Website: apple
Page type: payment
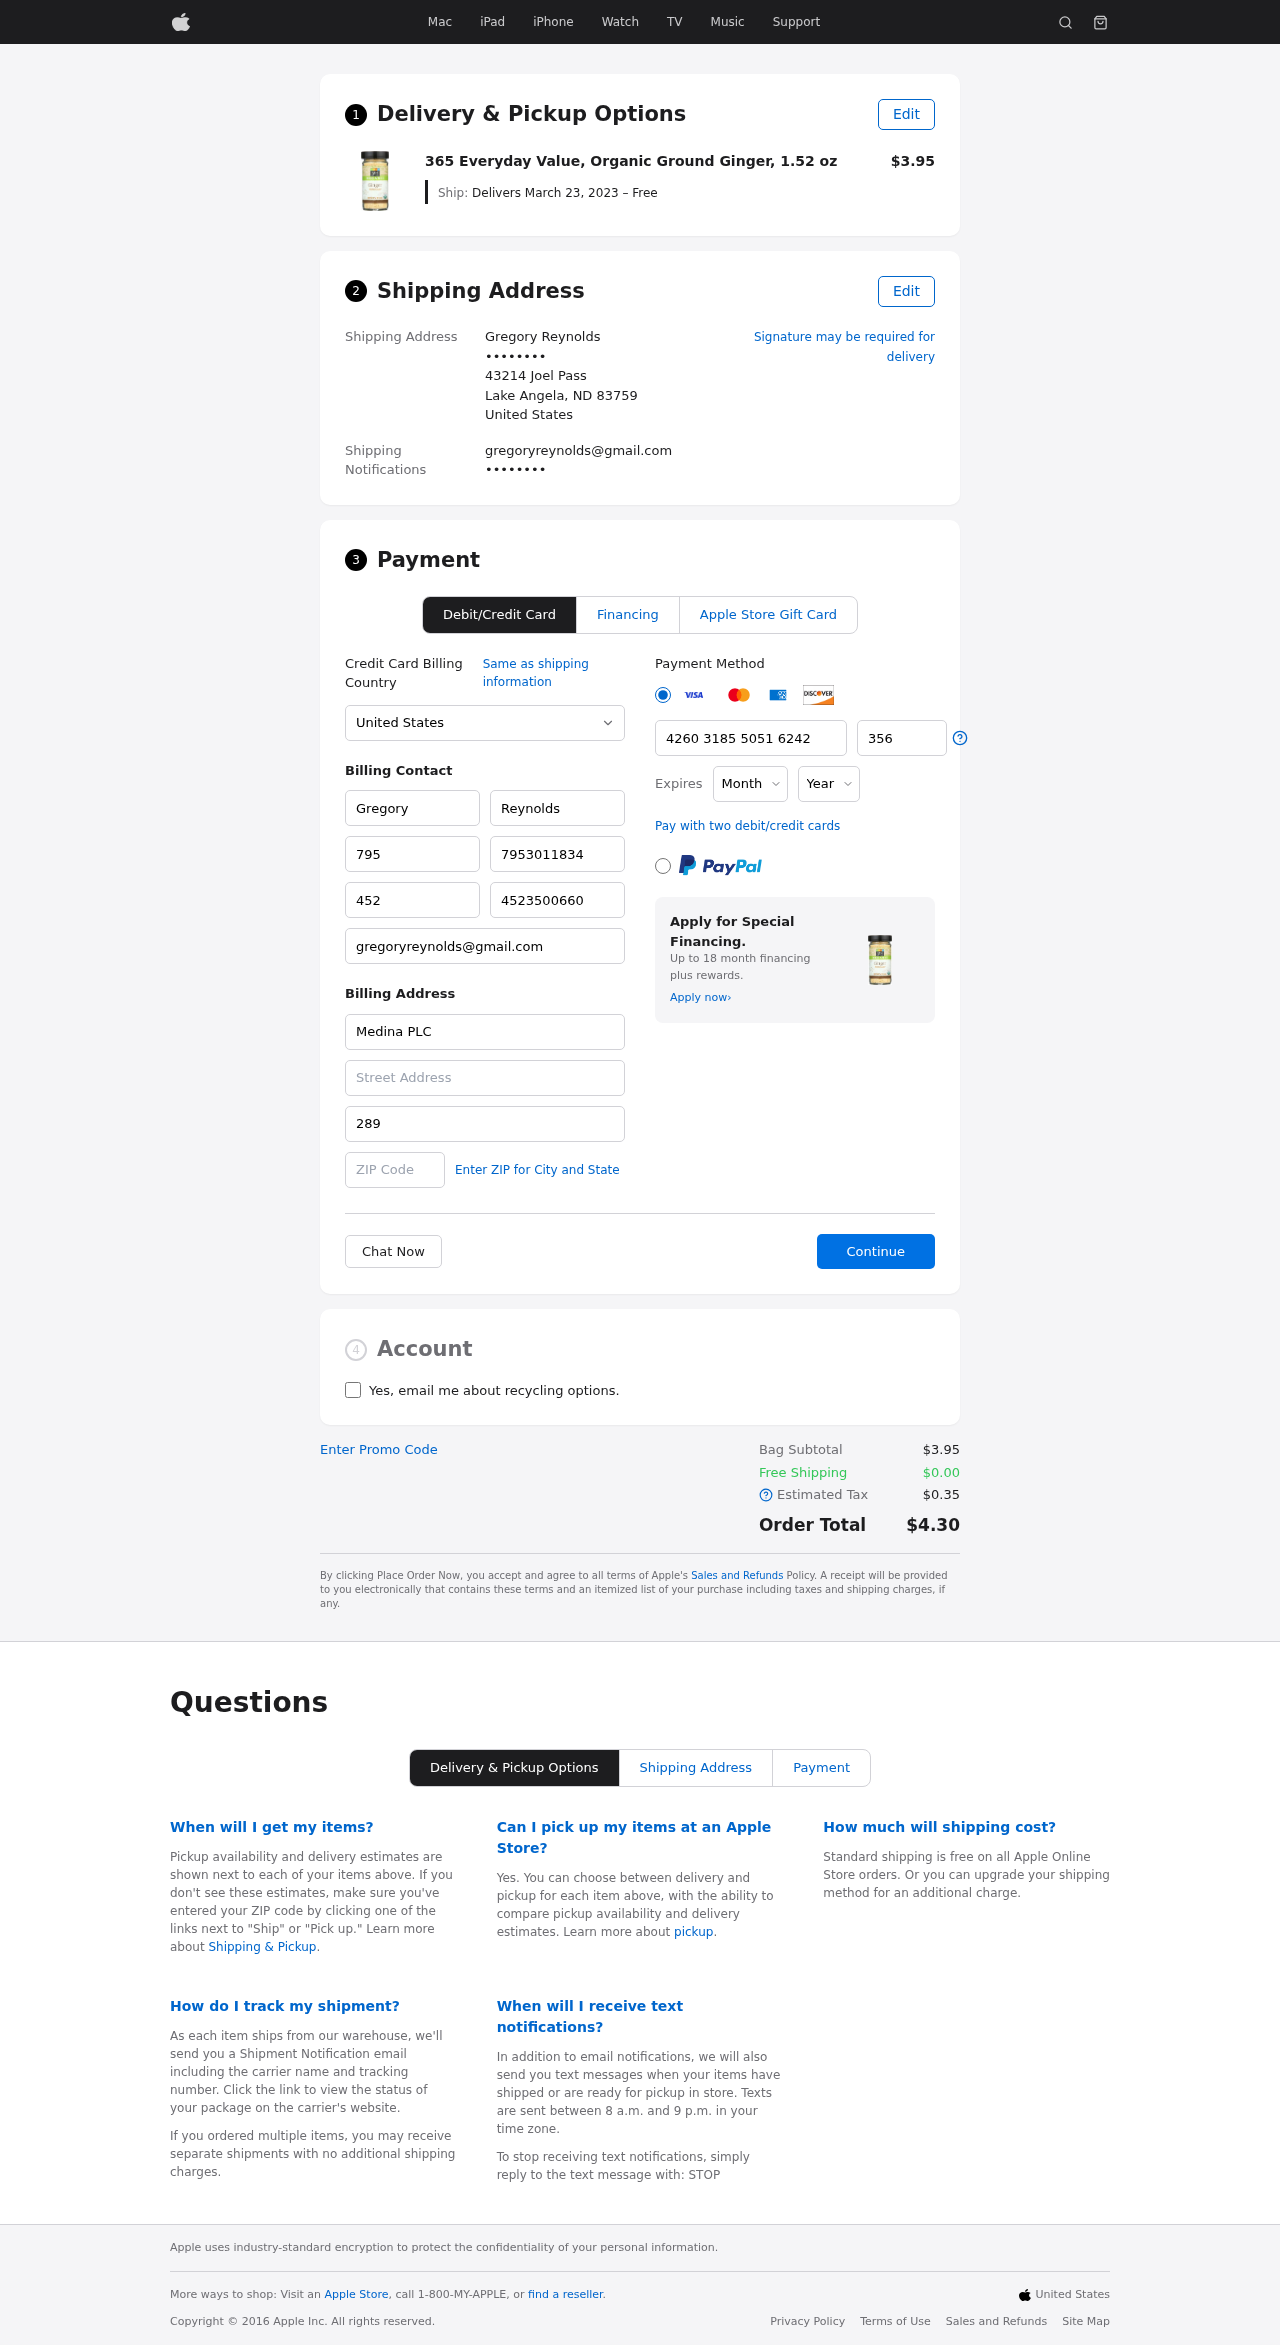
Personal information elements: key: PII_CARD_CVV
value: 356
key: PII_CARD_EXPIRY_MONTH
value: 06
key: PII_CARD_EXPIRY_YEAR
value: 26
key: PII_CARD_NUMBER
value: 4260 3185 5051 6242
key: PII_CITY_STATE_ZIP
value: Lake Angela, ND 83759
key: PII_COMPANY
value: Medina PLC
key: PII_COUNTRY
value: United States
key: PII_EMAIL
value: gregoryreynolds@gmail.com
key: PII_EMAIL2
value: gregoryreynolds@gmail.com
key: PII_FIRSTNAME
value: Gregory
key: PII_FULLNAME
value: Gregory Reynolds
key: PII_LASTNAME
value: Reynolds
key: PII_PHONE3
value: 7953011834
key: PII_PHONE_ALT
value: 4523500660
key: PII_PHONE_ALT_AREA
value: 452
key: PII_PHONE_AREA
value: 795
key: PII_SECURITY_CODE
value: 289
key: PII_STREET
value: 43214 Joel Pass
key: PII_PHONE
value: ••••••••
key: PII_PHONE2
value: ••••••••
Product elements: key: PRODUCT1_NAME
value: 365 Everyday Value, Organic Ground Ginger, 1.52 oz
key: PRODUCT1_PRICE
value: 3.95
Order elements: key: ORDER_DELIVERY_DATE
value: Delivers March 23, 2023 – Free
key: ORDER_SUBTOTAL
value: $3.95
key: ORDER_SHIPPING_COST
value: $0.00
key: ORDER_TAX
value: $0.35
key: ORDER_TOTAL
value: $4.30